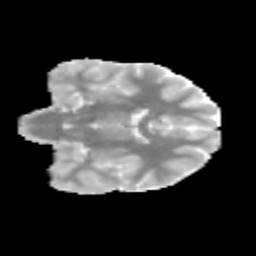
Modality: MD
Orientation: coronal
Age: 13
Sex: male
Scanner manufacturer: siemens
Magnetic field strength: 3 T
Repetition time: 3.8 s
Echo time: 0.07 s